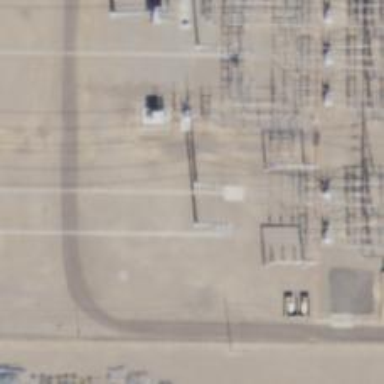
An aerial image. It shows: Power tower.